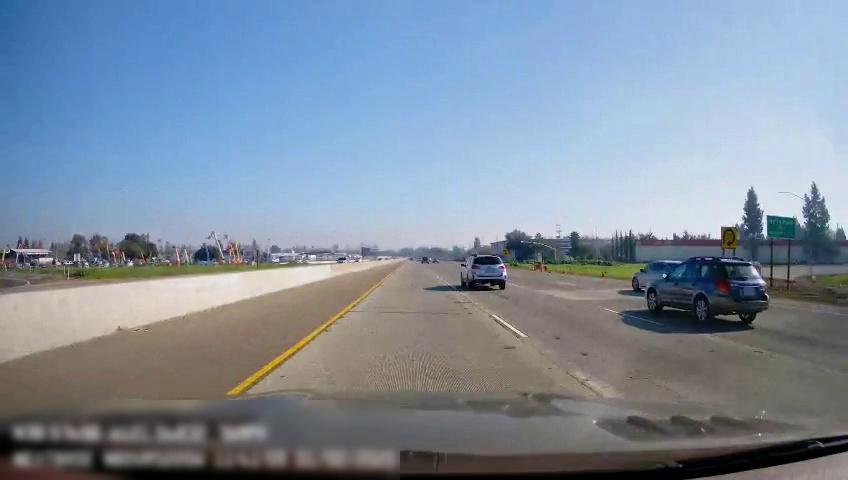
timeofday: Day
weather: Sunny
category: Vehicles | SUV
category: Drivable Space
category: Drivable Space
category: Vehicles | SUV
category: Vehicles | Car
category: Vehicles | SUV
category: Lanes | Current Lane
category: Lanes | Current Lane
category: Lanes | Current Lane
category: Traffic | Signs
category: Traffic | Signs